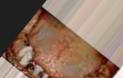
Condition: Caries